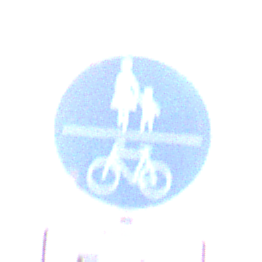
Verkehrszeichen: GemeinsamerGehUndRadweg
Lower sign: HinweisDurchVerbaleAngabe2
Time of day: SunriseSunset
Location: Outdoor (Urban)
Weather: Clear
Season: NotSpecified
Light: Natural